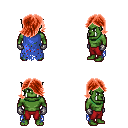
a pixel art fantasy rpg character, male body template, orc, green skin, blue tattered cape, red pants, red swoop hairstyle, metal gloves, four views (front, back, left, right), 2x2 character sprite sheet, small pixel art, hard edges, no anti-aliasing